Question: I am using <URL> . I am facing the issue of the css. I have textboxes in table. Validation is working fine the only issue is that unable to show error above the respective textbox.
.
The error in the above picture should points to the right textbox which i have highlighted but its not happening this way. CSS I used for coloring is:
CSS
'''
.popover.error-popover {
background-color: #F2DEDE;
border-color: #EED3D7;
box-shadow: none;
color: #B94A48;
cursor: pointer;
max-width: none;
z-index: 1099;
}
</style>
'''
JS code is:
'''
$('#myform').validate_popover({onsubmit: false, popoverPosition: 'top'});
'''
HTML
The width of each textbox is 55. here is a structure of the above table.
'''
<form id="myform">
<table>
<tr>
<td>
<input style="width:55px" name="code" />
</td>
<td>
<input style="width:55px" id="type" name="type"/>
</td>
.
.
.
</tr>
</table>
</form>
'''
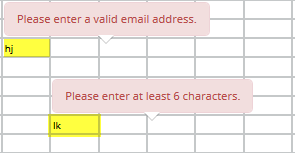
Answer: You need to setup css definition for the arrow too:
'''
.popover.error-popover.top .arrow {
border-top-color: #EED3D7;
left: 30px;
}
'''
Play around with colors (style.css) <URL>